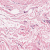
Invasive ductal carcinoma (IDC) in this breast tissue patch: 0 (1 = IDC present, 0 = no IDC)